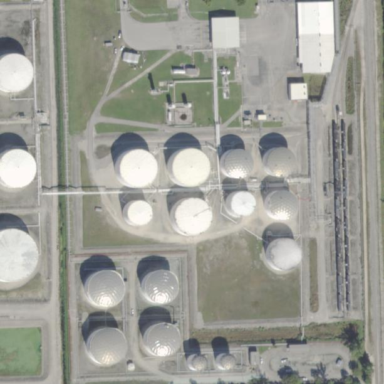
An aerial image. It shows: Industrial area designated as petroleum terminal.